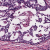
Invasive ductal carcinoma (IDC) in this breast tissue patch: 1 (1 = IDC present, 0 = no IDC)